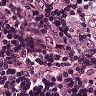
Metastatic tissue present: yes